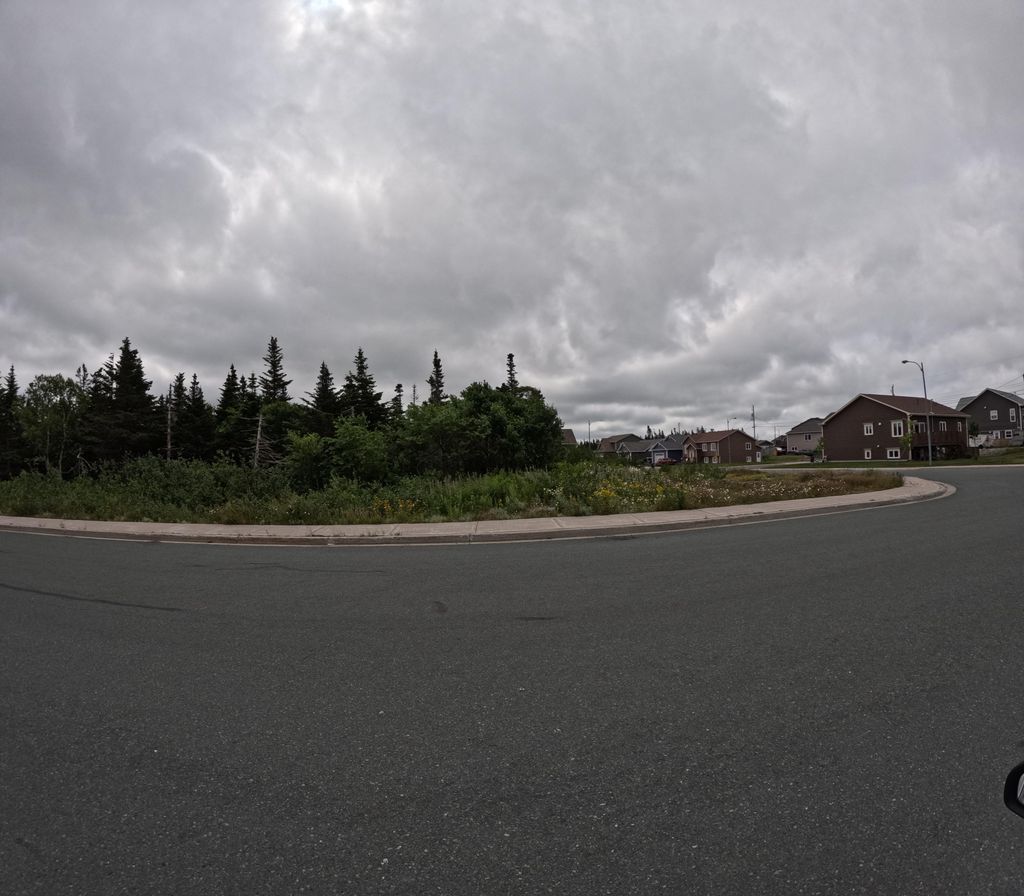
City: st_johns